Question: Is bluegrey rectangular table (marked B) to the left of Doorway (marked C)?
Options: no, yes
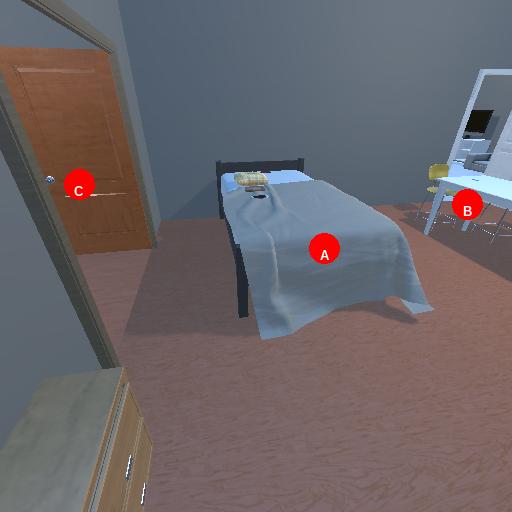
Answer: no